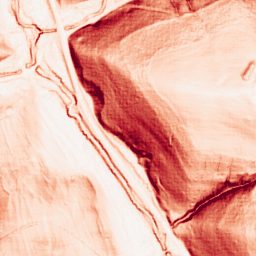
Category: morphological
Decomposition family: morphological_gradient
Decomposition parameters: size: 3
shape: square
Upsampling method: sinc_blackman
Upsampling parameters: scale: 2
kernel_size: 4
Upsampling scale: 2